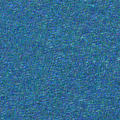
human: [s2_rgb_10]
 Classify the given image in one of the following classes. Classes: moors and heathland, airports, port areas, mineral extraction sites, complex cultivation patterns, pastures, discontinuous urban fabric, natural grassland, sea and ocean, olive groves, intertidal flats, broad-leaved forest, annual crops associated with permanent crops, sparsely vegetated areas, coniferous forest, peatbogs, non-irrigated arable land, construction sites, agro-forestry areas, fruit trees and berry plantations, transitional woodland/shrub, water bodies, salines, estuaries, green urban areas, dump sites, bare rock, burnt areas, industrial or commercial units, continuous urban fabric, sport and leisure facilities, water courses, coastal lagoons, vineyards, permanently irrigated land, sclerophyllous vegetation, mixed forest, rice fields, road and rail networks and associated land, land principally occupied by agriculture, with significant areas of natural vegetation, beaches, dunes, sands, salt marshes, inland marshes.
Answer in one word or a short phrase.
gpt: sea and ocean